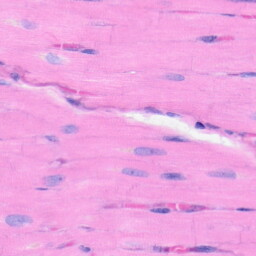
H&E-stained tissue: Heart